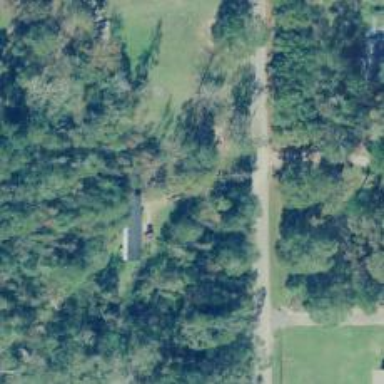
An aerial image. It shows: Driveway.